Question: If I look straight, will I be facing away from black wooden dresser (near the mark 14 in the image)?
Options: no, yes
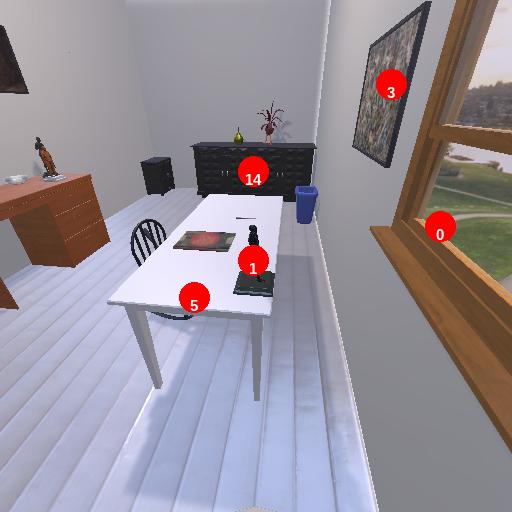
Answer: no